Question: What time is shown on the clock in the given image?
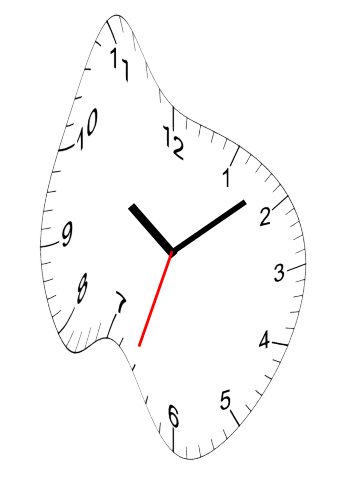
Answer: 10:08:33